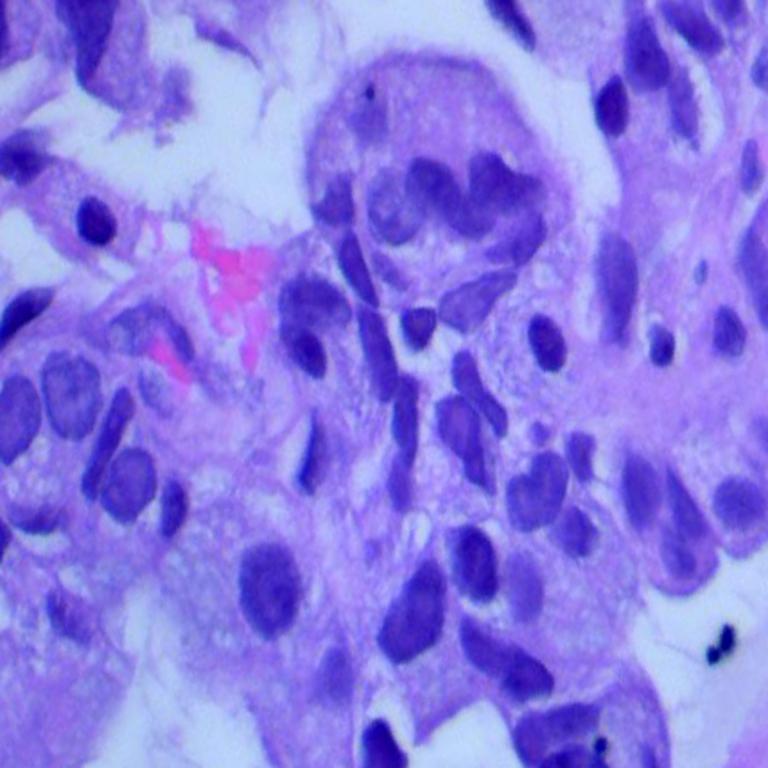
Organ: lung
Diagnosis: adenocarcinomas